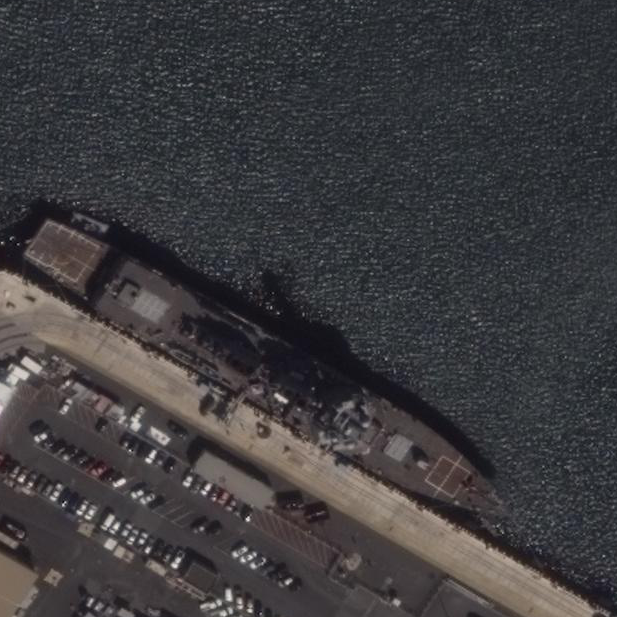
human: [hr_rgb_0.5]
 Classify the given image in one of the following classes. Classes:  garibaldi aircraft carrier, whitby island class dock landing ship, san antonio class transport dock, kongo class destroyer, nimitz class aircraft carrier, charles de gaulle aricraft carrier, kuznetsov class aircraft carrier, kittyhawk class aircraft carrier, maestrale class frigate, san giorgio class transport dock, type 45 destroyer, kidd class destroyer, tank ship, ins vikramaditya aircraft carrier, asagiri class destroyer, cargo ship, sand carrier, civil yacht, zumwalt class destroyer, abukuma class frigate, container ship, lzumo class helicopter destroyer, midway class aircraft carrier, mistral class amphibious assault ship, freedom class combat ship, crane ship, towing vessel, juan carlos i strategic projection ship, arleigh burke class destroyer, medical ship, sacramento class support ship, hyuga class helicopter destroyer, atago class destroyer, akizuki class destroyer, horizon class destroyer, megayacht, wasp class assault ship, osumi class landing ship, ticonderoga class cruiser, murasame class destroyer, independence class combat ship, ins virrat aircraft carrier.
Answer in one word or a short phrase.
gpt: Arleigh Burke class destroyer